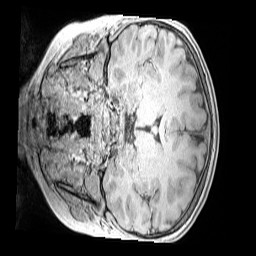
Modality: MP2RAGE
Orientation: coronal
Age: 11
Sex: male
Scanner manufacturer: siemens
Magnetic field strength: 3 T
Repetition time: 4 s
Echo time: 0.00299 s